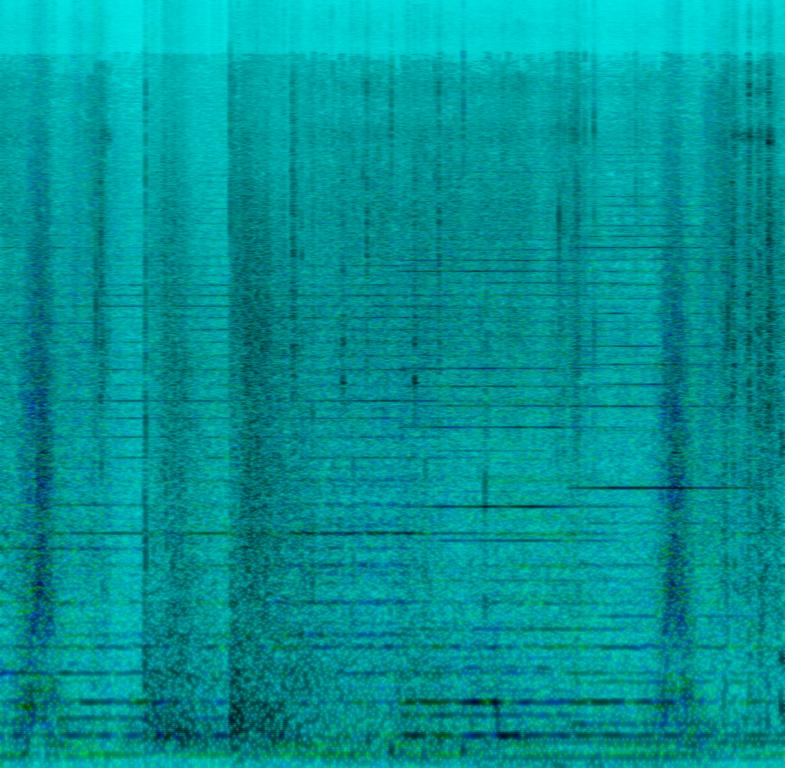
Loud sound effects such as smoldering sounds, water splashing, and an explosion. Quick scene transition sound as well a short male laugh. Background score is mellow orchestral featuring a string pad with an oboe taking the lead melody.